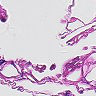
Metastatic tissue present: no